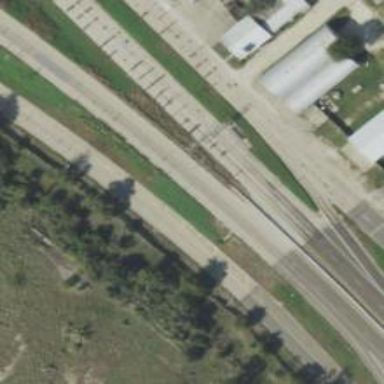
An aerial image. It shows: Tertiary road with frontage road.